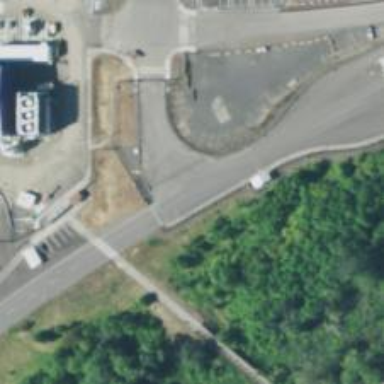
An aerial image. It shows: Unclassified road with sidewalk on the left.